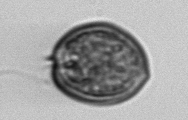
Label: Prorocentrum